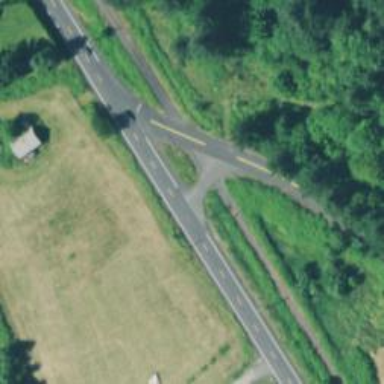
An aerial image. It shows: Tertiary road with asphalt surface. There is through turn in the forward direction.